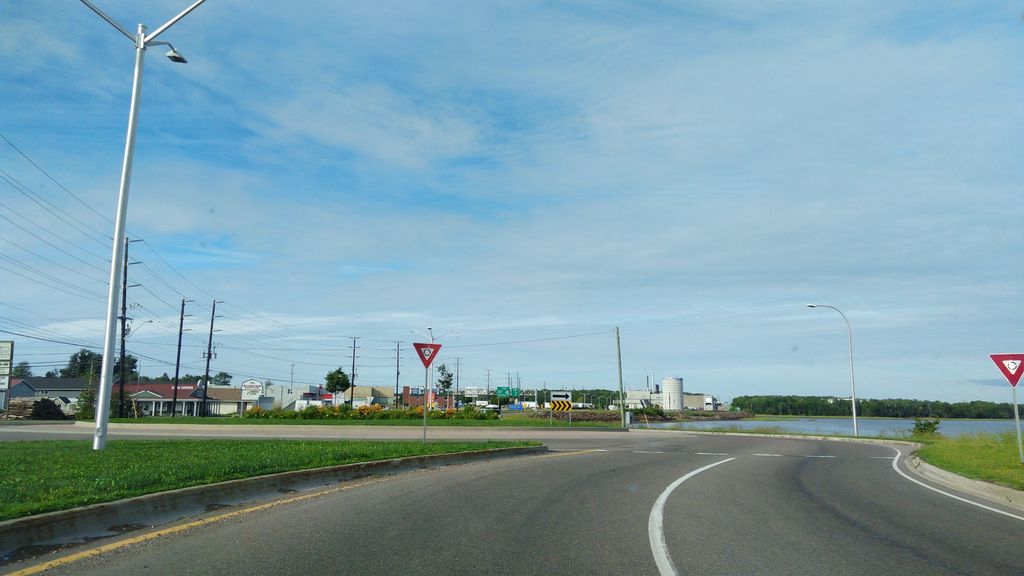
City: charlottetown